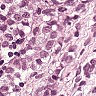
Metastatic tissue present: yes